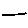
Label: line